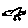
Label: bird